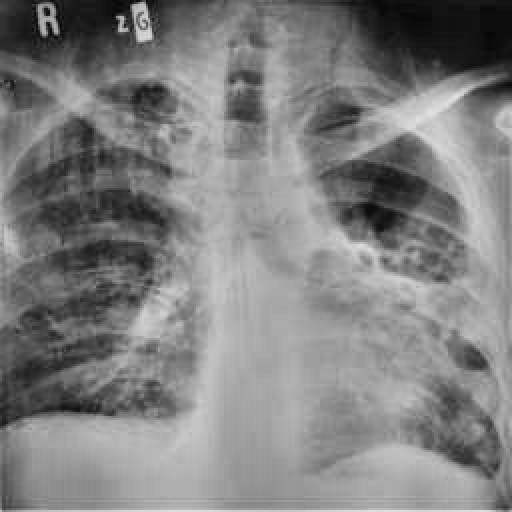
Finding: TUBERCULOSIS